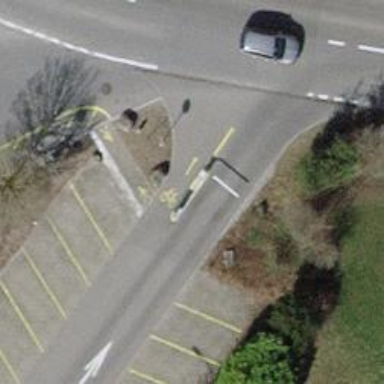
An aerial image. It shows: Lift gate barrier.